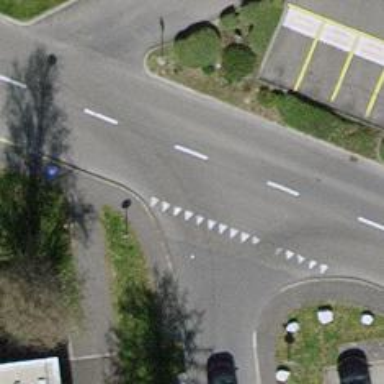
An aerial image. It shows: Unclassified road with sidewalk.